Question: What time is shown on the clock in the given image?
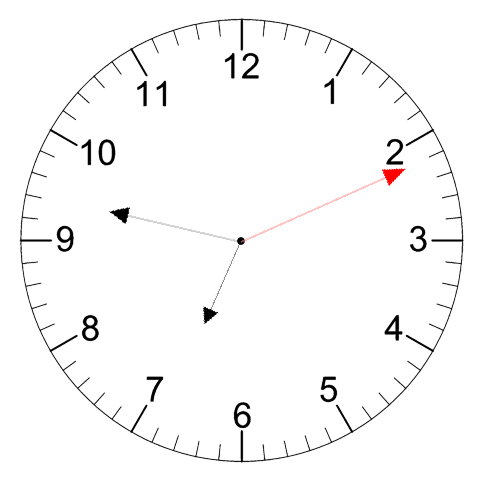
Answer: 06:47:11